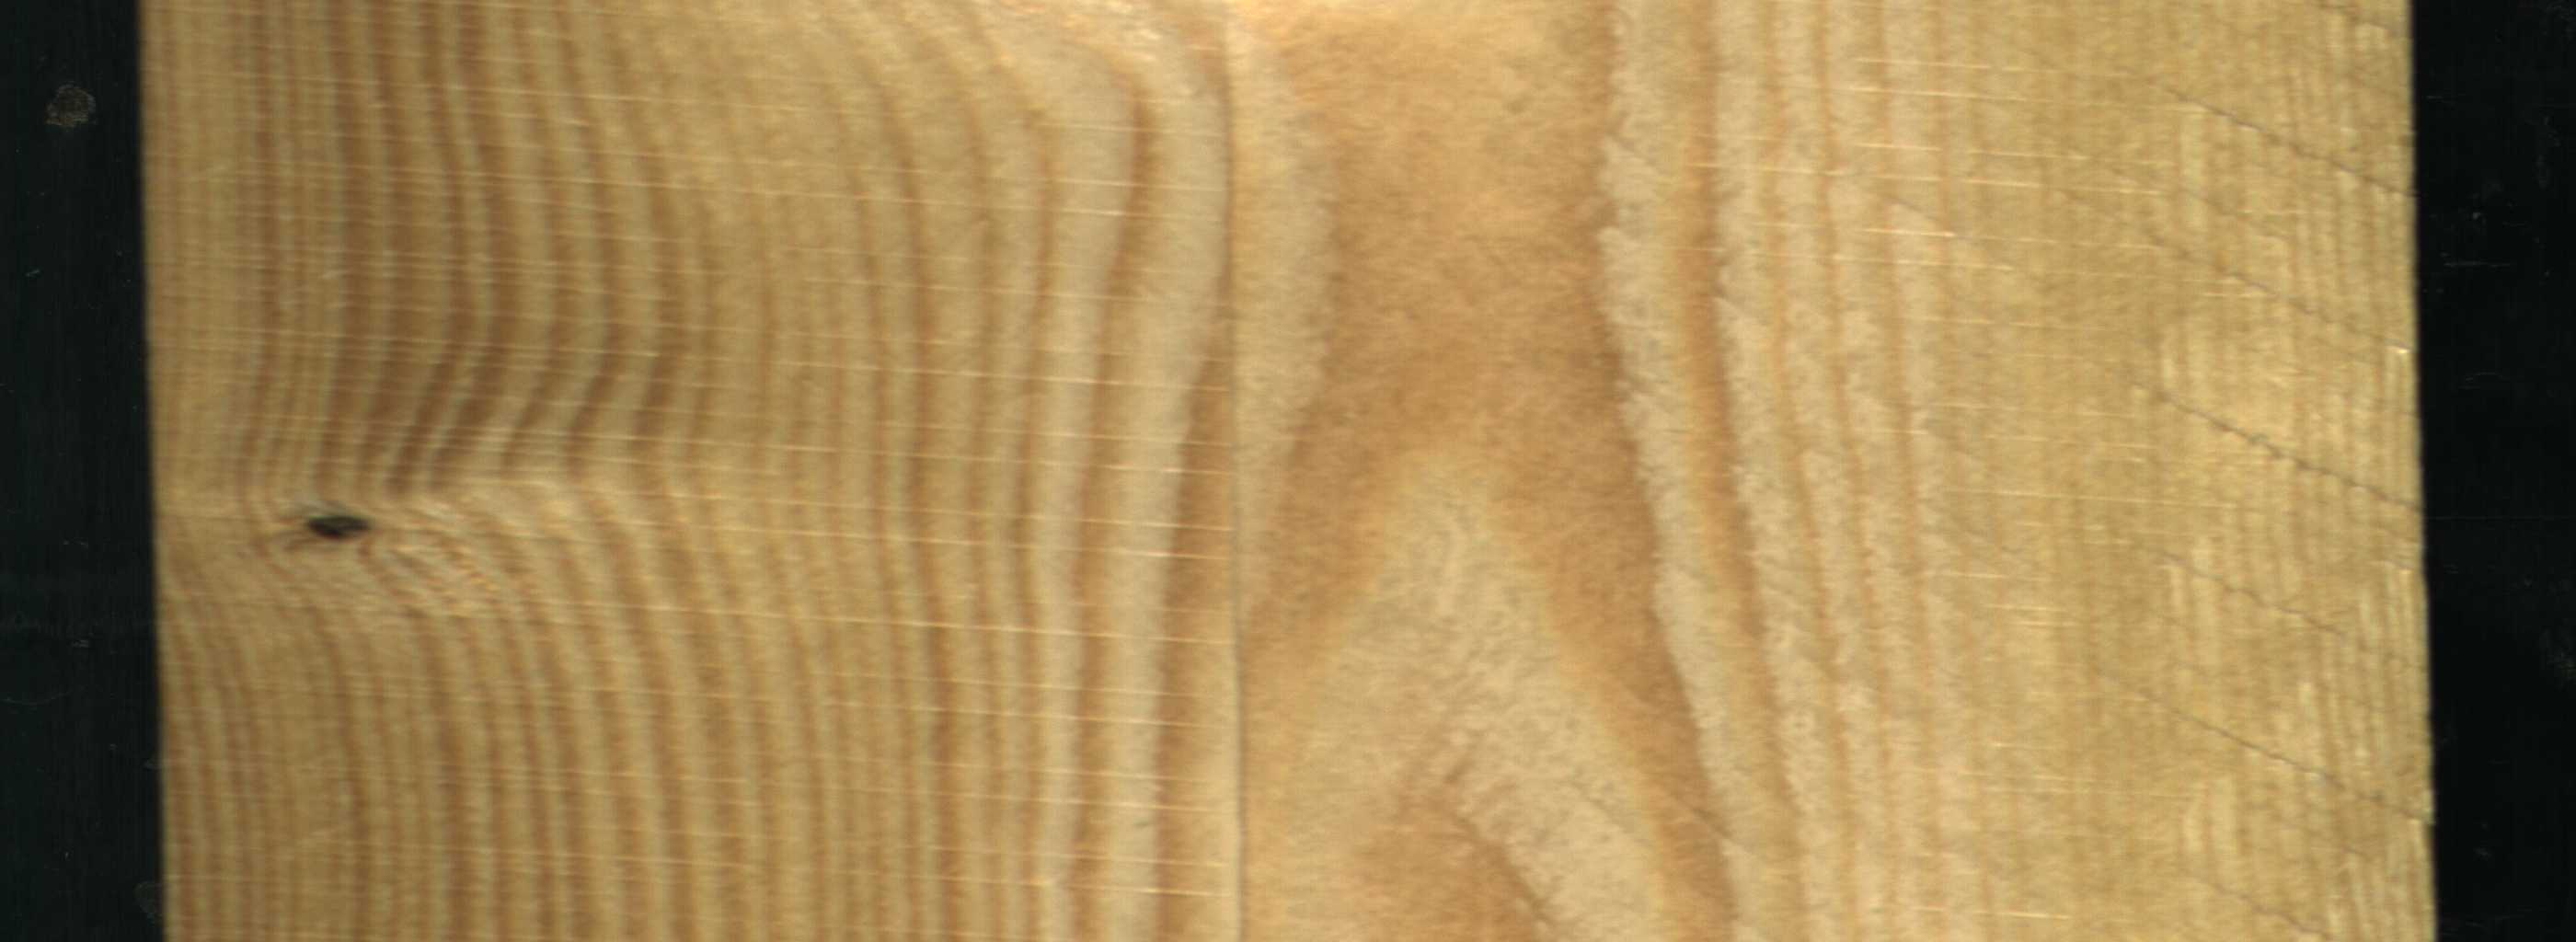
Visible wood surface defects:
Dead_Knot